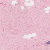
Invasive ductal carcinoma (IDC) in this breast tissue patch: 0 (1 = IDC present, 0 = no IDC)